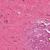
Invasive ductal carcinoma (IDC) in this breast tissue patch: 0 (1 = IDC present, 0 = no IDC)